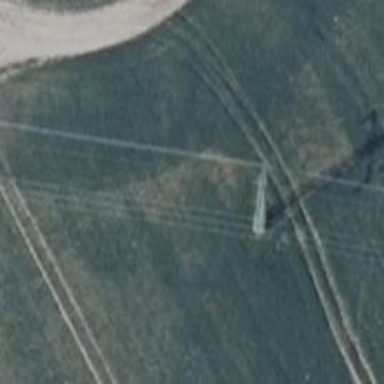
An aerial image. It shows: Power tower.